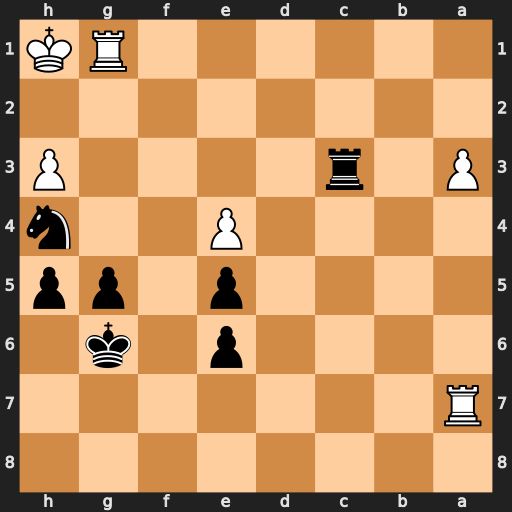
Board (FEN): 8/R7/4p1k1/4p1pp/4P2n/P1r4P/8/6RK
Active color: b
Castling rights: -
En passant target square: -
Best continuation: Rxh3#